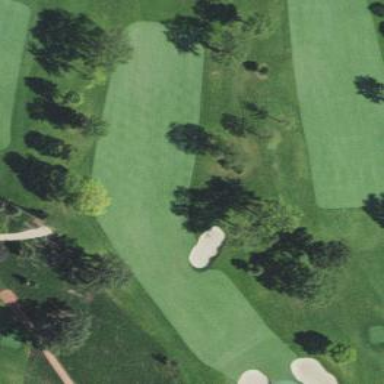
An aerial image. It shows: Golf fairway surrounded by grass.